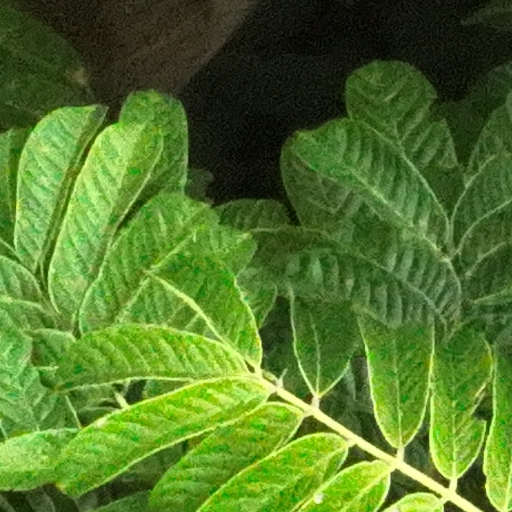
Species: Tachigali panamensis
GBIF accepted scientific name: Tachigali panamensis
Crown area (m\u00b2): 130.827